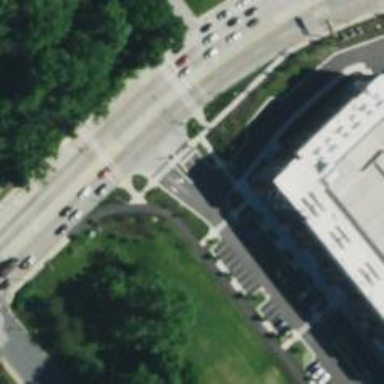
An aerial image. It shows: Footway located on traffic island.